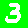
Digit: 3